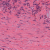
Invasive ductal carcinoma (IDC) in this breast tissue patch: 0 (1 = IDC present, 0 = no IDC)